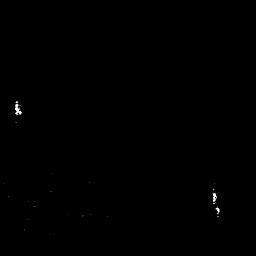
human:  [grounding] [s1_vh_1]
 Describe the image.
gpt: In the satellite image, there is  <ref>1 small ship </ref> <box>[[5, 37, 8, 46, 0]]</box> located at left,  <ref>1 small ship </ref> <box>[[82, 73, 87, 85, 0]]</box> located at bottom right.